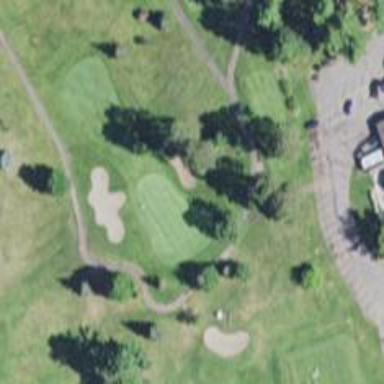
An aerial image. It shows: Golf hole.